Question: 1. I have seen a new feature in worklight WL.utils.(etc).
2. What are the utils function available and where can i find the information regarding WL.Utils since there is no information in the IBM InfoCenter?
3. why are they used in worklight ?

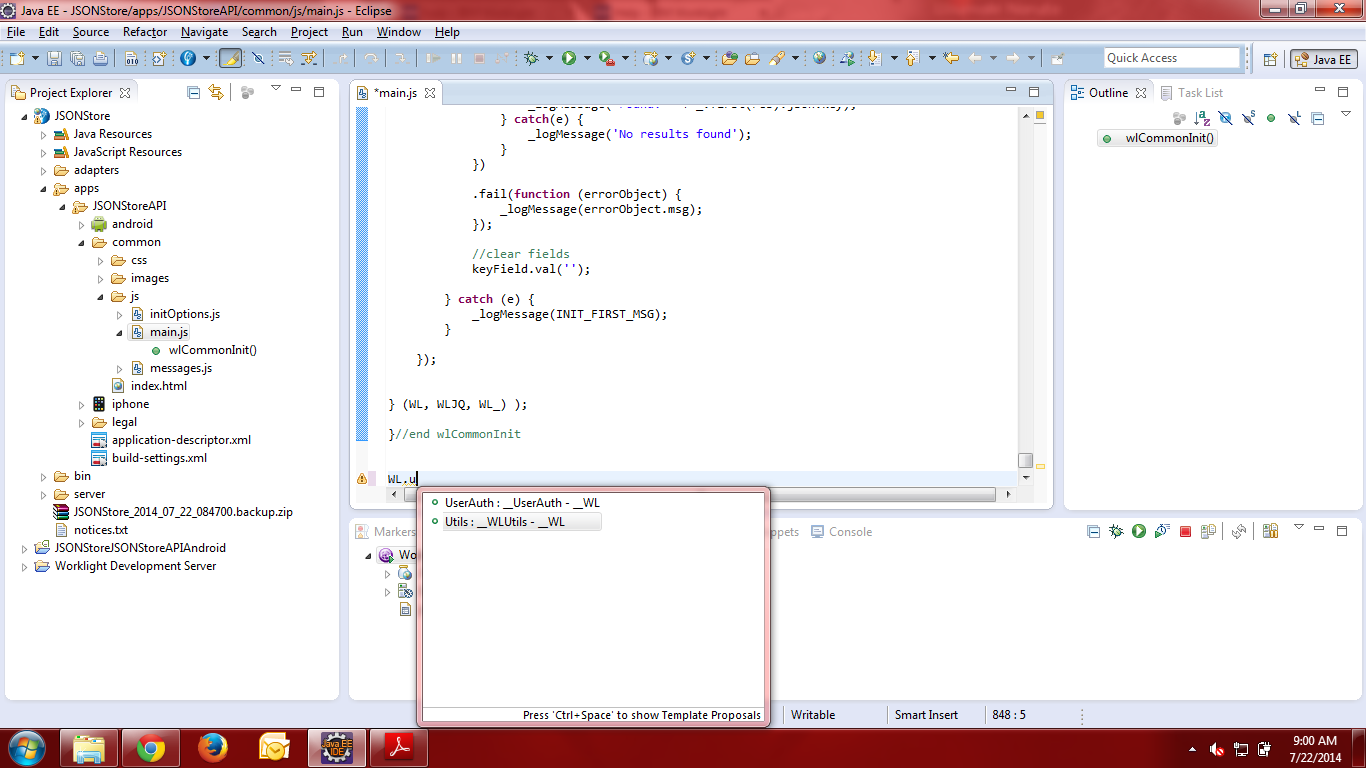
Answer: 'WL.Utlis' is not new. It is a set of APIs that are used internally in Worklight's client-side JavaScript framework.
You should refrain from using any methods in it, as they may change without notice and break your application and support will not be provided.
In fact, you should not use them at all.
We will work on masking them from being available. Thanks for bringing this to our attention.